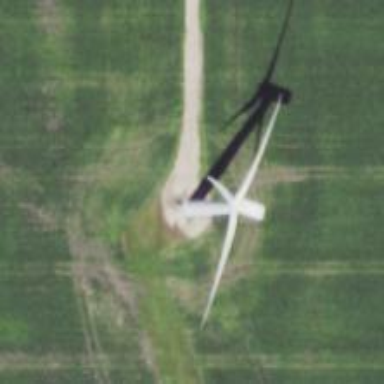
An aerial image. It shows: Wind generator using wind turbines of horizontal axis.